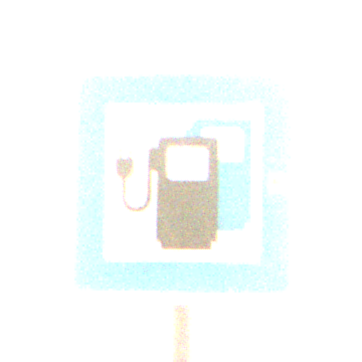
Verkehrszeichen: LadestationFuerElektrofahrzeuge
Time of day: SunriseSunset
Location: Outdoor (RoadRail)
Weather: PartlyCloudy
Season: NotSpecified
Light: Natural